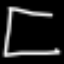
Label: square